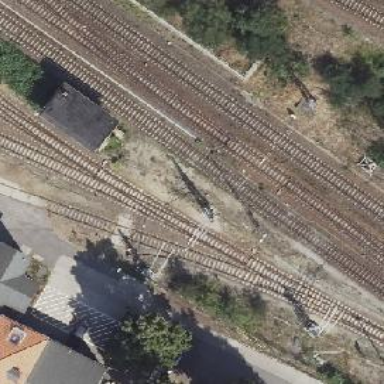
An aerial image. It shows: Railway switch.